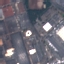
Land use / land cover class: Industrial